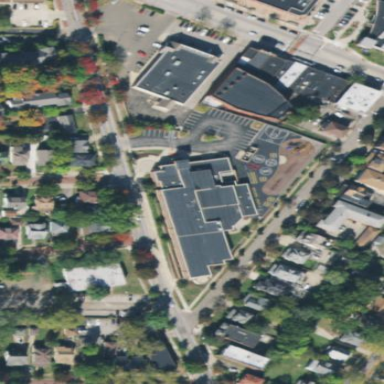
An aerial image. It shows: School building.